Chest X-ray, PA view. Patient: 75 years old, sex M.
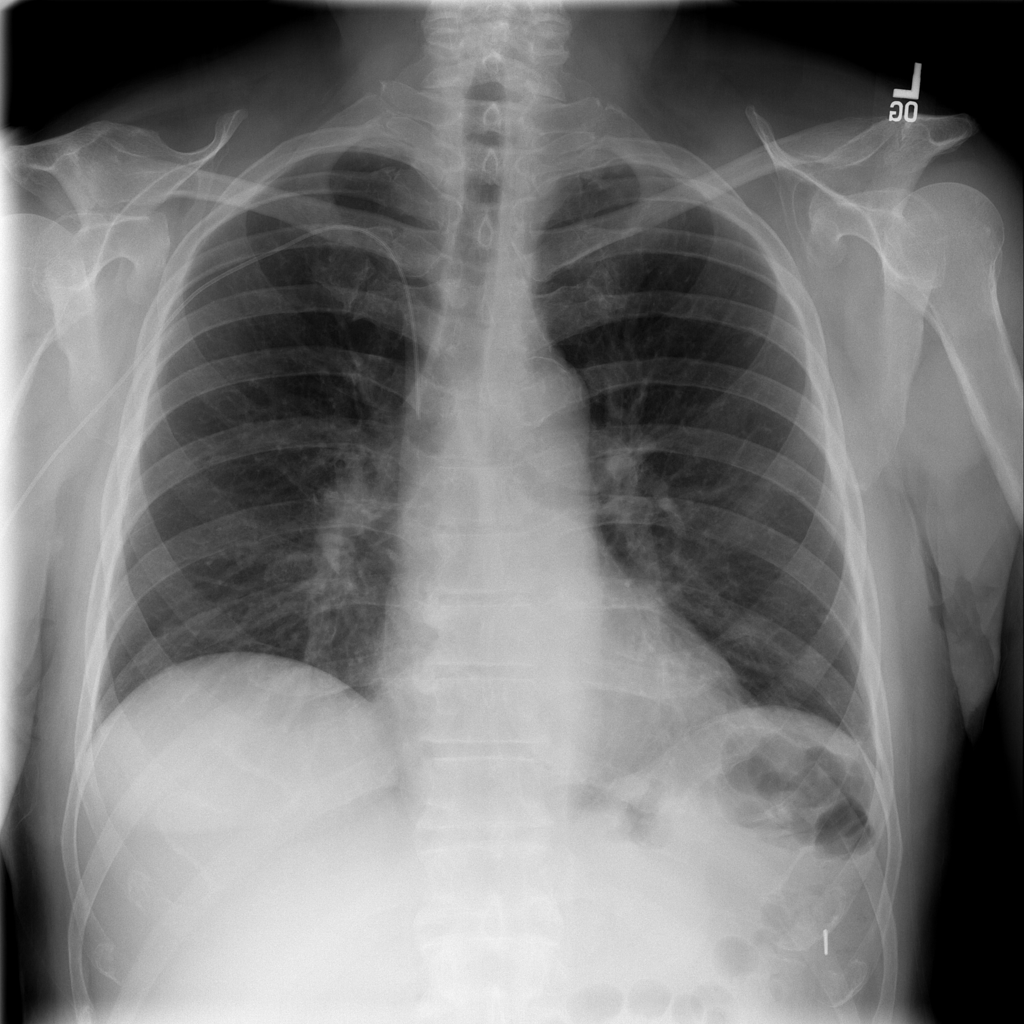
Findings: No Finding